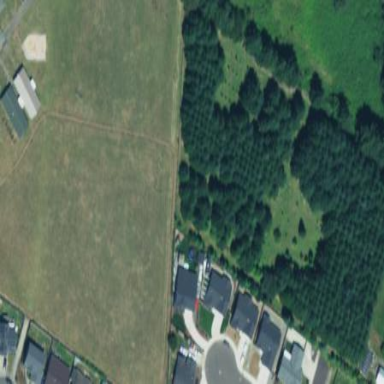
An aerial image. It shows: Footway with surface made of woodchips.